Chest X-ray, AP view. Patient: 51 years old, sex M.
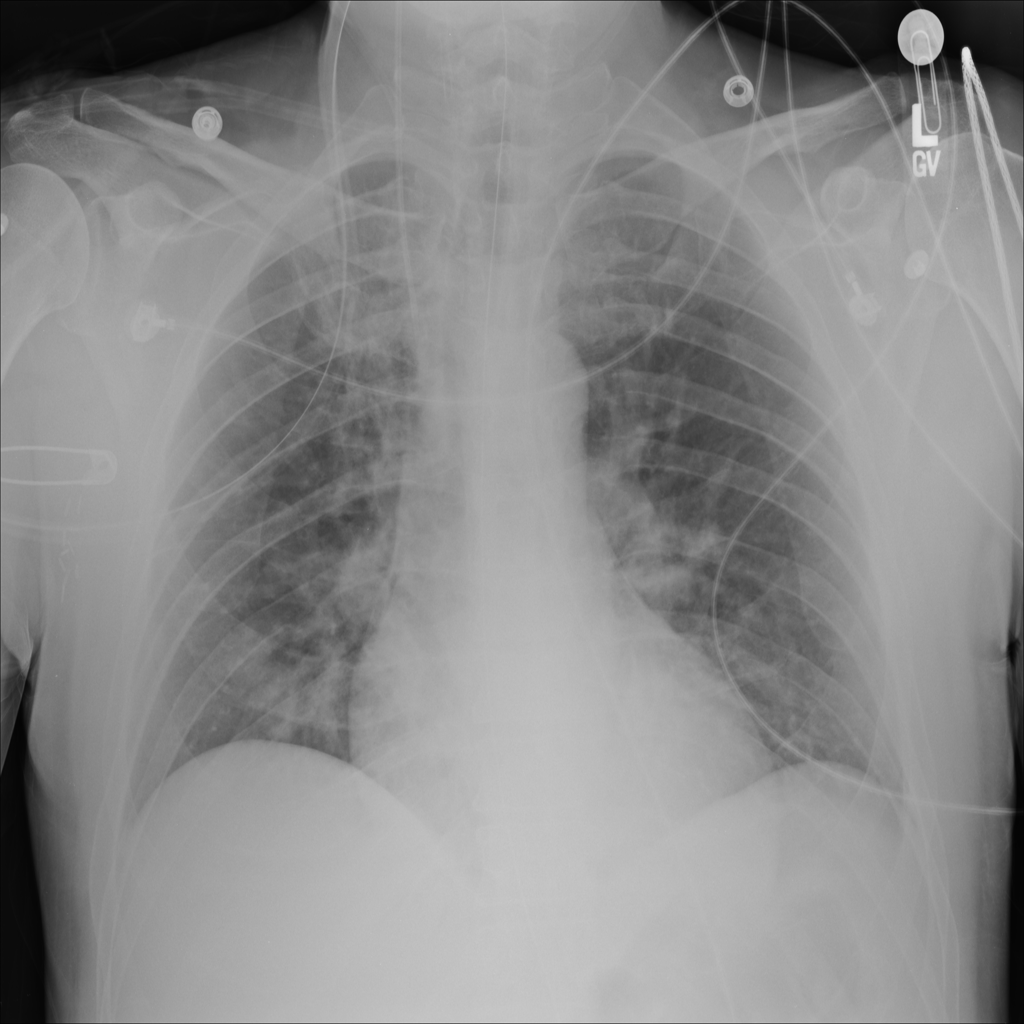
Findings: Atelectasis